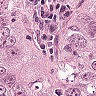
Metastatic tissue present: yes